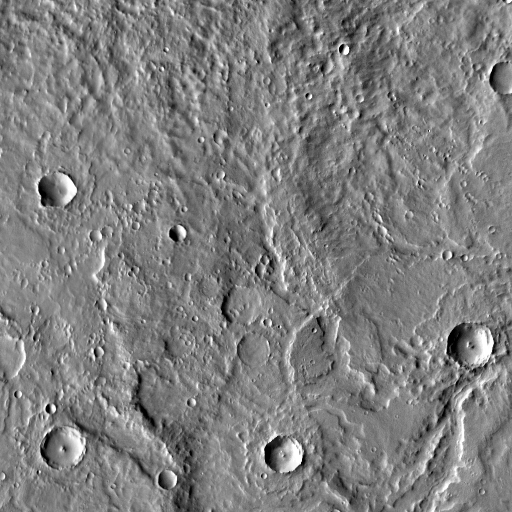
Crater classes present: Background, Other, Layered, Buried, Secondary